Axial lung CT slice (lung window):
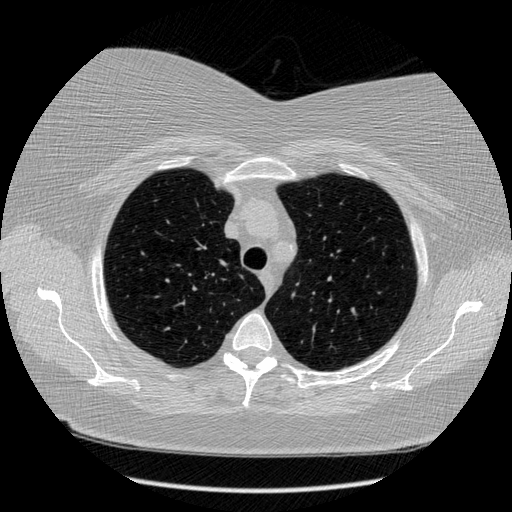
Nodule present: no